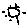
Label: sun